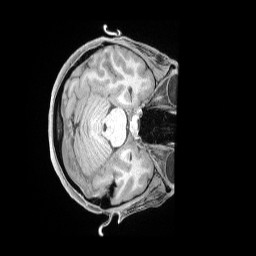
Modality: T1w
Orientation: axial
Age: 35
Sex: female
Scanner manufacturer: siemens
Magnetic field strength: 3 T
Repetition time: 2 s
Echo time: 0.00211 s